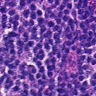
Metastatic tissue present: no